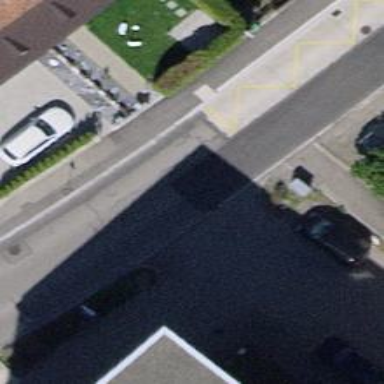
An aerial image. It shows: Left sidewalk along asphalt tertiary road.